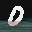
Label: 0